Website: macys
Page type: billing-address
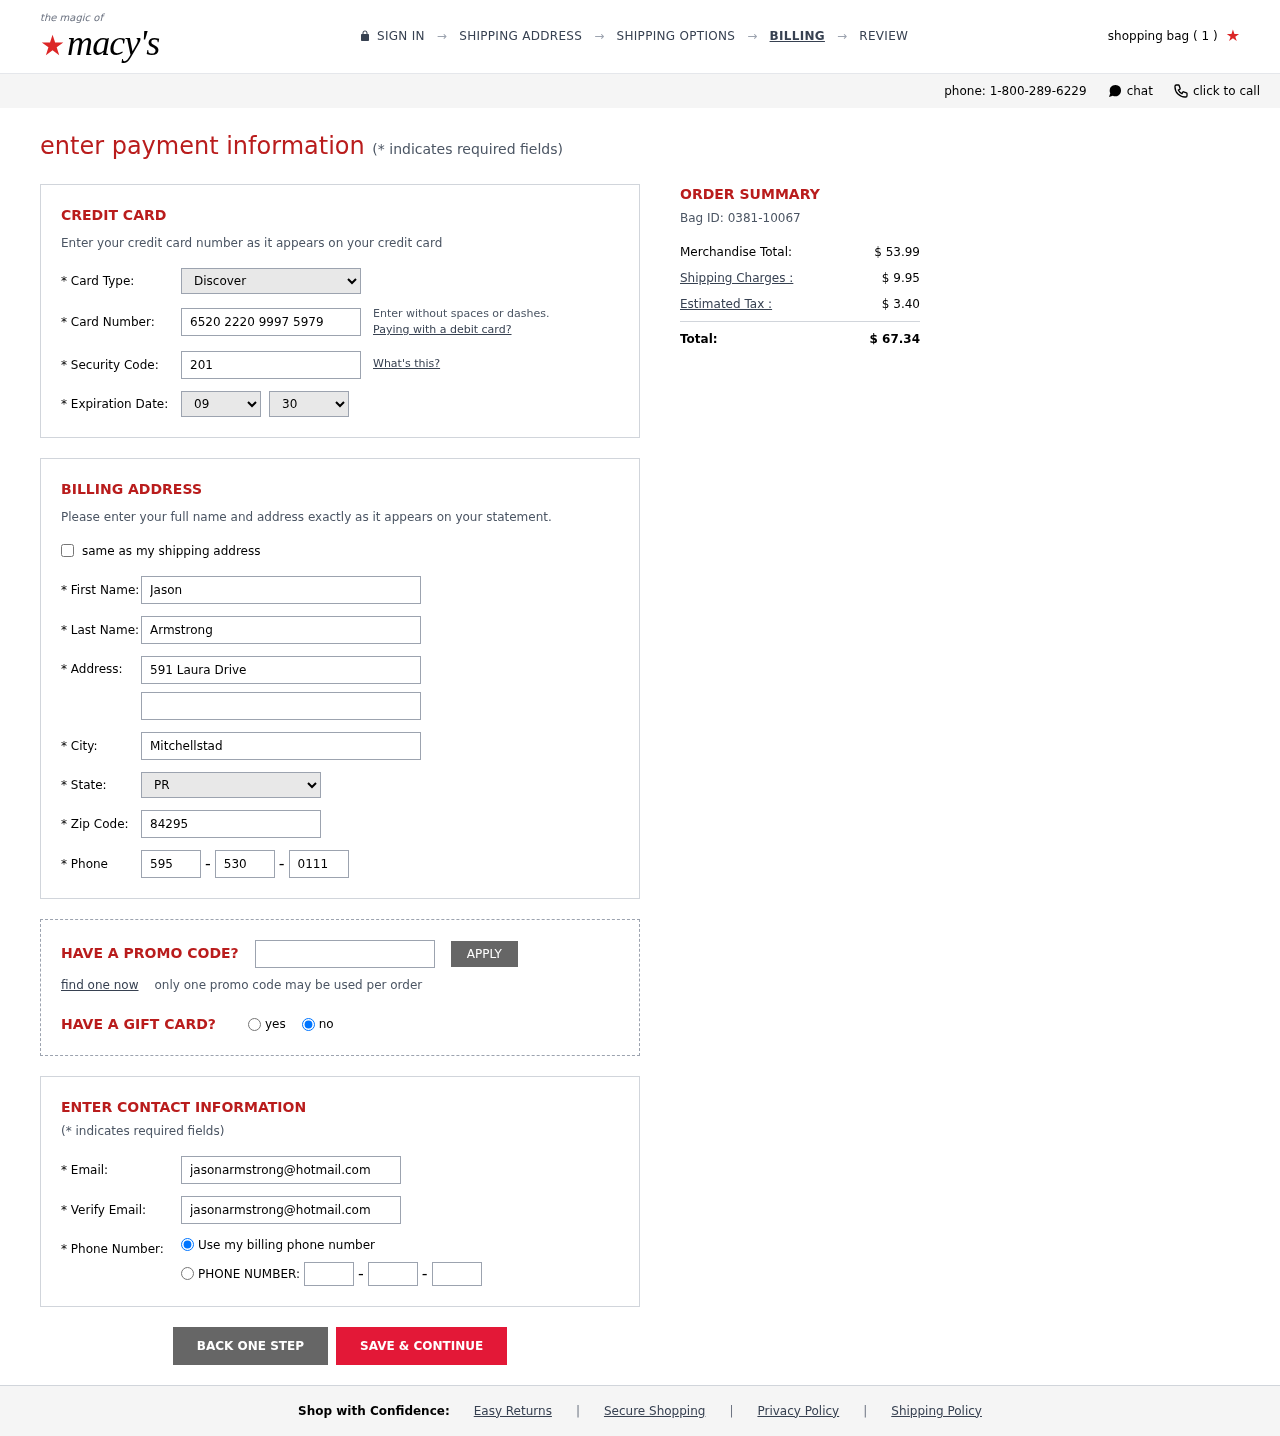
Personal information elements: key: PII_CARD_CVV
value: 201
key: PII_CARD_EXPIRY_MONTH
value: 09
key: PII_CARD_EXPIRY_YEAR
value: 30
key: PII_CARD_NUMBER
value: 6520 2220 9997 5979
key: PII_CARD_TYPE
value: Discover
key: PII_CITY
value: Mitchellstad
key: PII_EMAIL
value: jasonarmstrong@hotmail.com
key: PII_FIRSTNAME
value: Jason
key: PII_LASTNAME
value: Armstrong
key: PII_PHONE_AREA
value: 595
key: PII_PHONE_PREFIX
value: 530
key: PII_PHONE_SUFFIX
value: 0111
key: PII_POSTCODE
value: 84295
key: PII_STATE_ABBR
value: PR
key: PII_STREET
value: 591 Laura Drive
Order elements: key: ORDER_NUM_ITEMS
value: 1
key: ORDER_ID
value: Bag ID: 0381-10067
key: ORDER_SUBTOTAL
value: $ 53.99
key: ORDER_SHIPPING_COST
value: $ 9.95
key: ORDER_TAX
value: $ 3.40
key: ORDER_TOTAL
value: $ 67.34